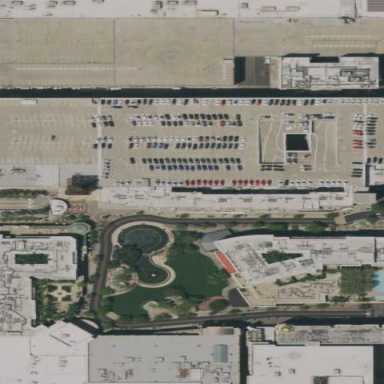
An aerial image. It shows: Mall.